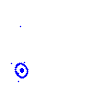
Particle: pion